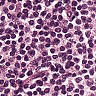
Metastatic tissue present: no